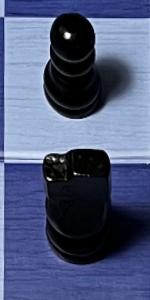
Label: Knight_Black